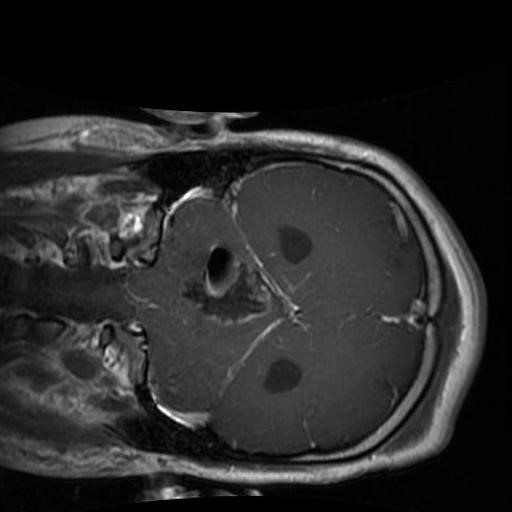
Label: brain_glioma